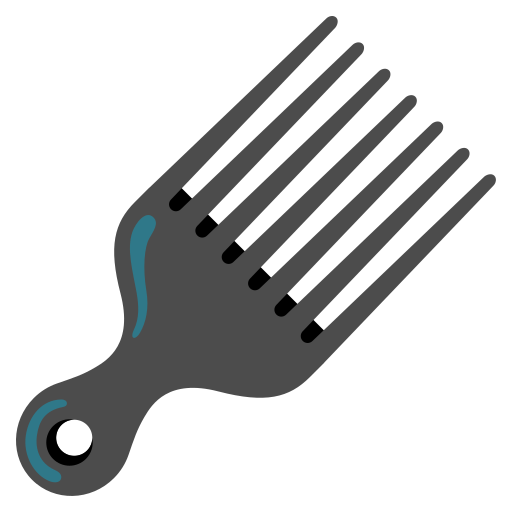
Emoji: 🪮